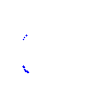
Particle: proton